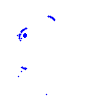
Particle: proton